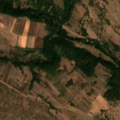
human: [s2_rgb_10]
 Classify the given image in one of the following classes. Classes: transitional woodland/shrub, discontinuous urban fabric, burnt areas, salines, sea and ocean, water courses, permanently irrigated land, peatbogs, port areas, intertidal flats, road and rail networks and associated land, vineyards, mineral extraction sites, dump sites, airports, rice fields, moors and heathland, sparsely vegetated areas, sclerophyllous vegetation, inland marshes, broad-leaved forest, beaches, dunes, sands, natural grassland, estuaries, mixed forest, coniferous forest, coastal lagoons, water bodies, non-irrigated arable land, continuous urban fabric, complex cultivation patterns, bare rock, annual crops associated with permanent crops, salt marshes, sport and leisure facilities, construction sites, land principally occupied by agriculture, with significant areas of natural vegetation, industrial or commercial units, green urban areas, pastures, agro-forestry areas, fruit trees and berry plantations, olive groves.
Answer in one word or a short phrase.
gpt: pastures, complex cultivation patterns, land principally occupied by agriculture, with significant areas of natural vegetation, broad-leaved forest